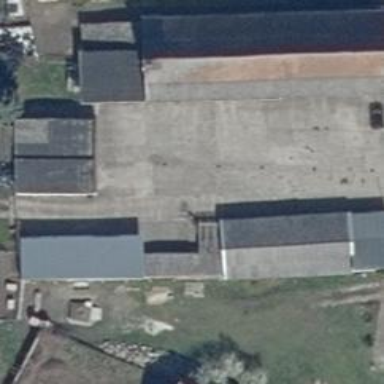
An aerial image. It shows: Car wash facility.